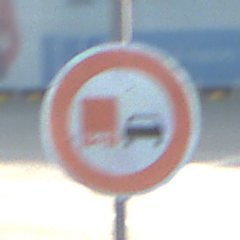
Verkehrszeichen: UeberholverbotKraftfahrzeuge
Umgebung: Outdoor, Suburban
Tageszeit: MorningAfternoon
Wetter: PartlyCloudy
Licht: Natural
Jahreszeit: NotSpecified
Kontrast: HighContrast